Question: I am trying to create a blur effect in WPF, but I want to blur the content located behind the control (such as a Grid), I do not intend to blur the contents of the Grid.
I want to do something like this image.

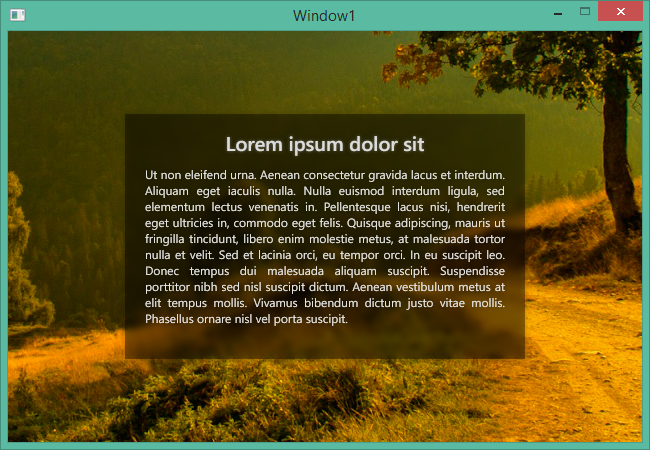
Answer: If you are looking for something like this:
<URL>
The answer is to use a 'BitmapEffect' :
'''
<Image Source="http://www.pingminghealth.com/wp-content/uploads/2010/12/cherries.jpg" Stretch="UniformToFill">
<Image.BitmapEffect>
<BlurBitmapEffect Radius="20" />
</Image.BitmapEffect>

'''
You can find a tutorial about it on msdn: <URL>.